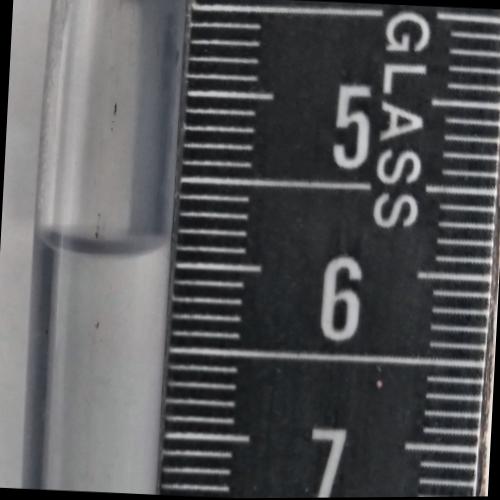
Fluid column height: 5.9 cm